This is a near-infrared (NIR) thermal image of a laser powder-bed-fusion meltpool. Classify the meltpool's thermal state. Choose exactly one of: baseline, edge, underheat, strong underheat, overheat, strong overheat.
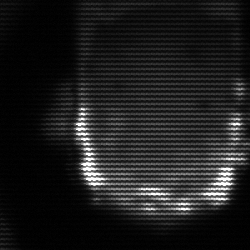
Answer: baseline